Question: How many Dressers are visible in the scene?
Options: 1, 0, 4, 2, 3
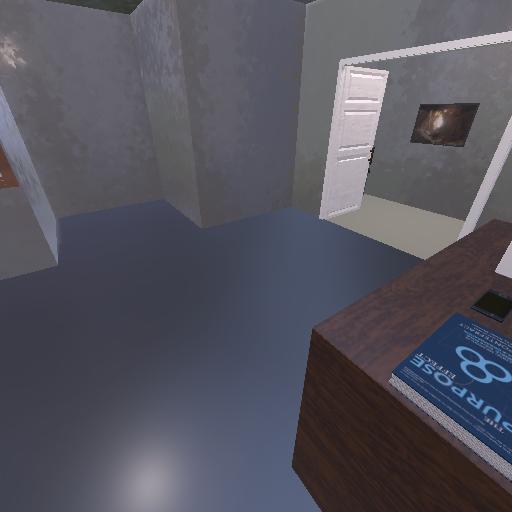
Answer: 1